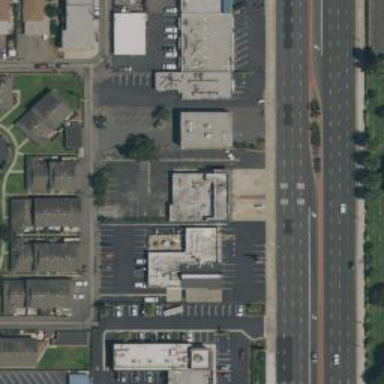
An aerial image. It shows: Commercial area.